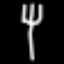
Label: fork